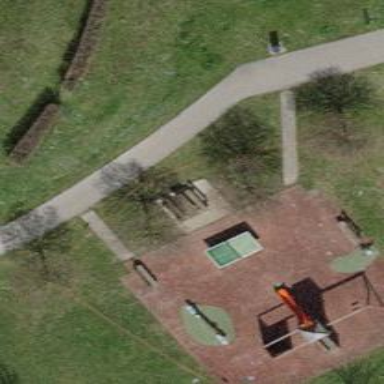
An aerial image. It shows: Picnic table located in leisure land area.